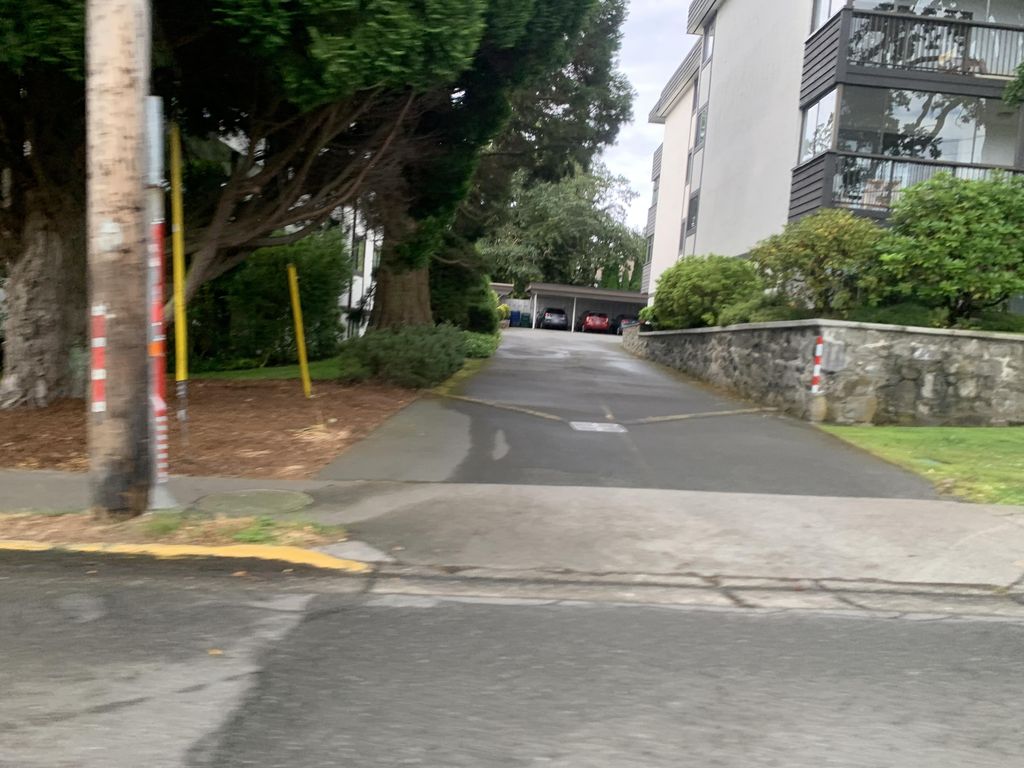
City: victoria